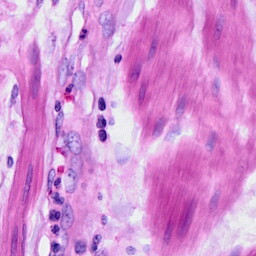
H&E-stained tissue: Ovarian